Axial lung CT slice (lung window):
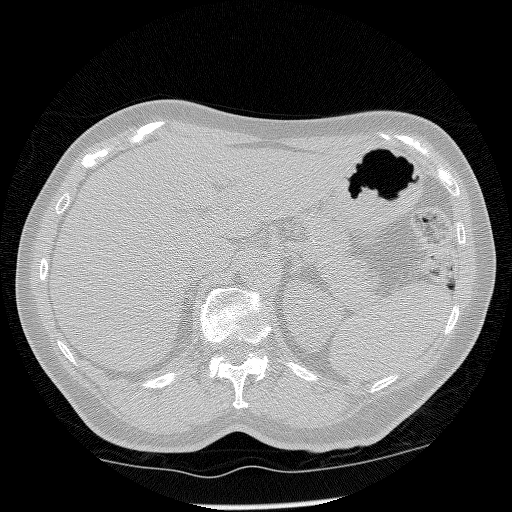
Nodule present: no